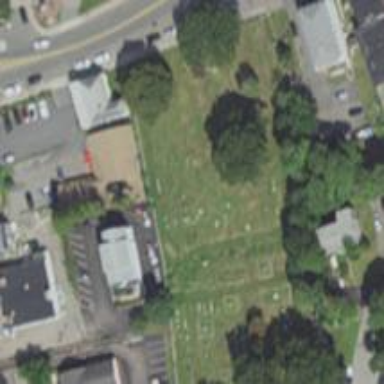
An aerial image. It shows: Cemetery with historical significance.